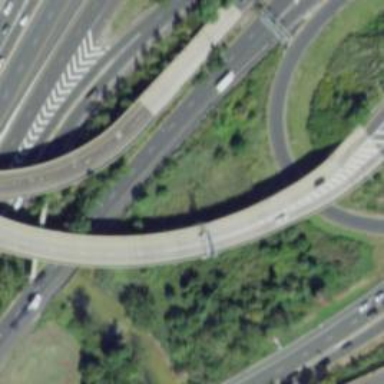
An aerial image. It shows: Motorway junction.